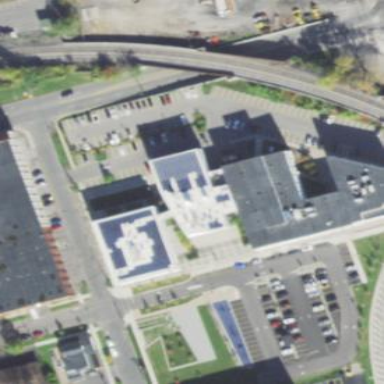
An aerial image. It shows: Commercial building.